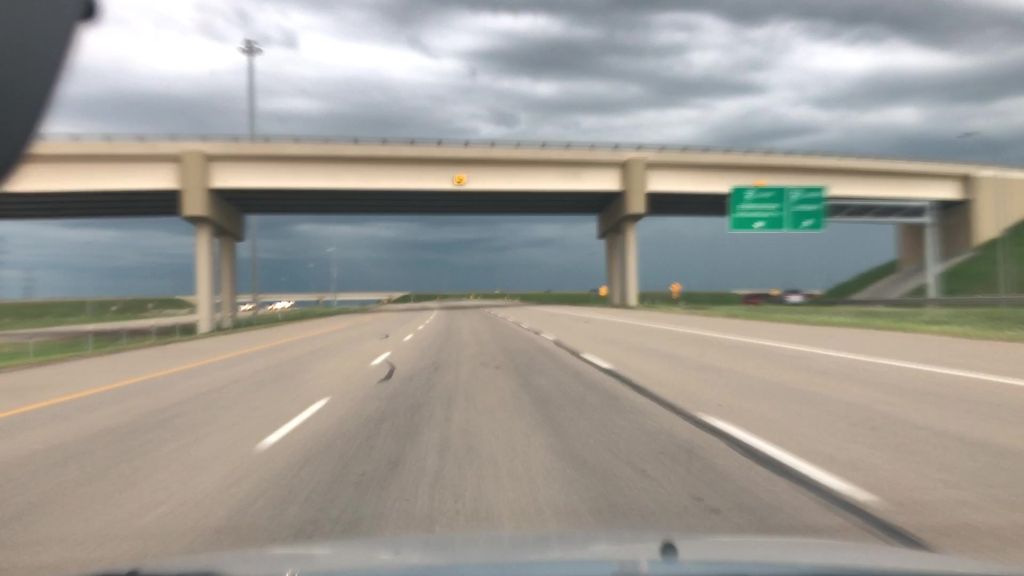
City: edmonton